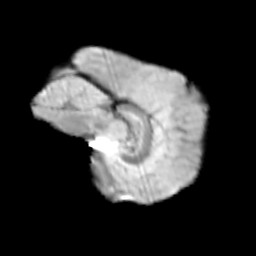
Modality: T2w
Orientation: sagittal
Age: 10
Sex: male
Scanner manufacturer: siemens
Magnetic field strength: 3 T
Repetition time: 3.8 s
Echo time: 0.07 s